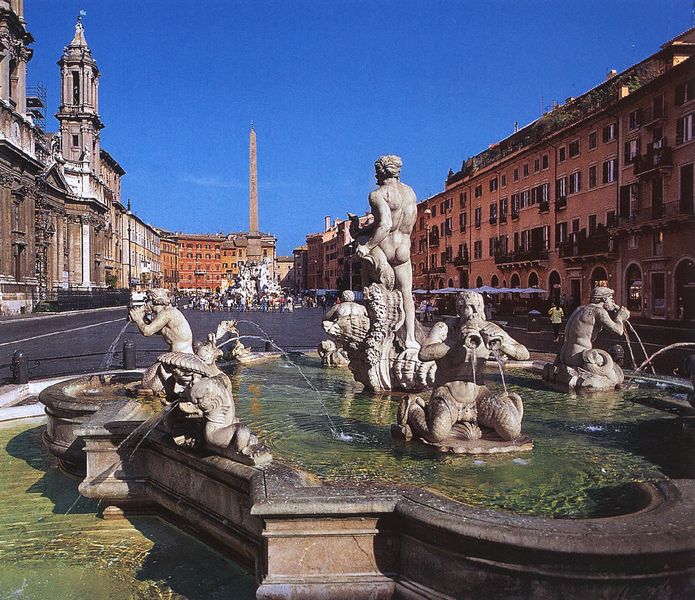
Titel: Fontana del Moro
Künstler: Giovanni Antonio Mari
Standort: Rom, Piazza Navona (EU - I - Latium)
Schlagwörter: blau, himmel, wasser, grün, menschen, stadt, fenster, strasse, säule, gebäude, rot, stein, häuser, kirche, brunnen, skulptur, springbrunnen, fassaden, italien, platz, figuren, foto, becken, rom, statuen, faun, obelisk, fontäne, muschel, wasserspeier, absperrung, piazza, neptun, italine, poseidon, sprudeln, chiesa, trevi, navona, brunnnen